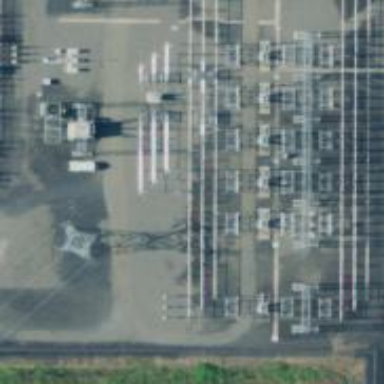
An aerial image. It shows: Outdoor power switch.